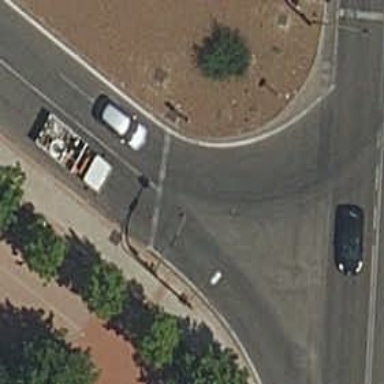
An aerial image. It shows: Road with traffic signals.